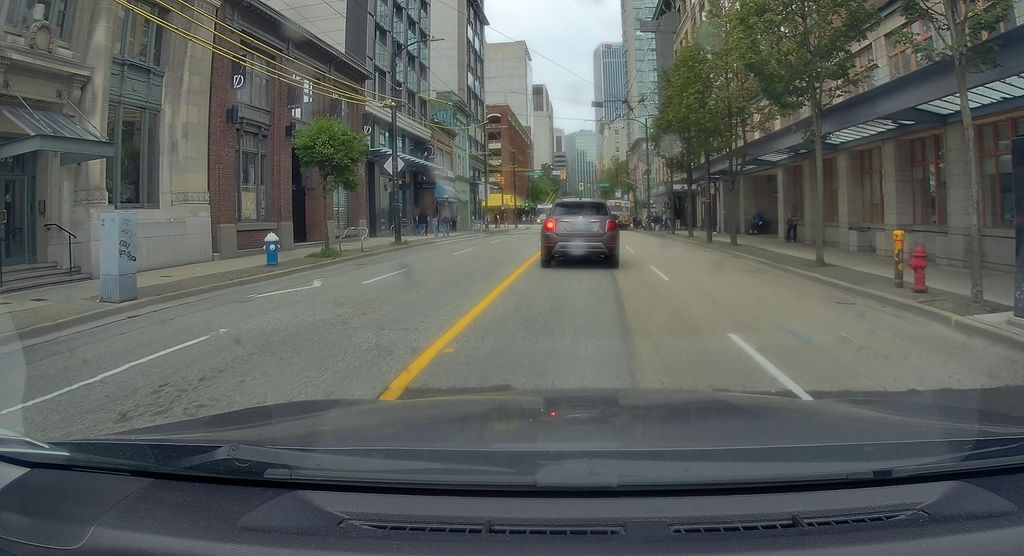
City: vancouver